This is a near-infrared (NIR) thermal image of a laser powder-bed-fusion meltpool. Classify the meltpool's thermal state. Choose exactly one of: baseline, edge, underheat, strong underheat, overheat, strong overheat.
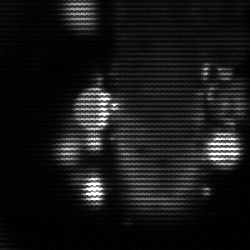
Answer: strong underheat